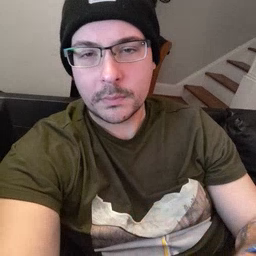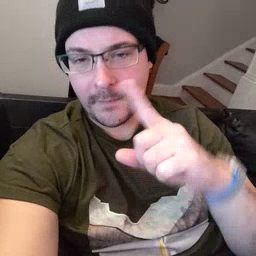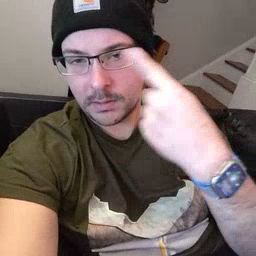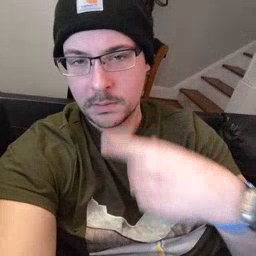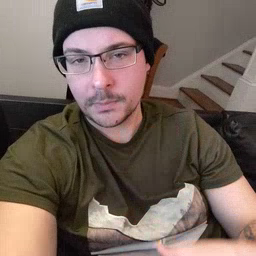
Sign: face